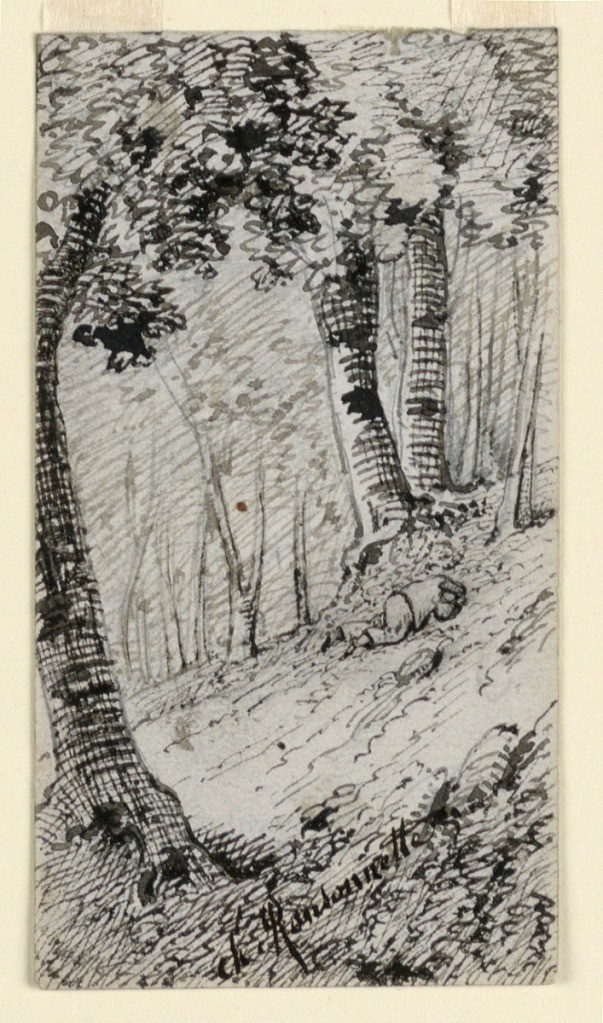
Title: Woods with a Sleeping Man
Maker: Charles Nicolas Ransonnette, French, 1793 - 1877
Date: ca. 1850
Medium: Pen and ink on paper
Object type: Drawing
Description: The man lies with his chest downwards at a hillside. The signature Chles Ransonnette is written below.